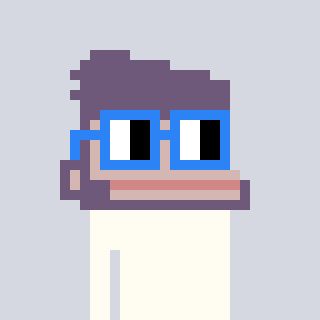
a pixel art character with square blue glasses, a ape-shaped head and a blue-colored body on a cool background